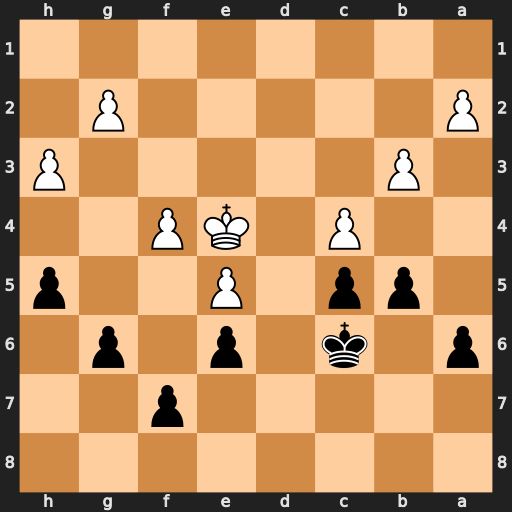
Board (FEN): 8/5p2/p1k1p1p1/1pp1P2p/2P1KP2/1P5P/P5P1/8
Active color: b
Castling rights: -
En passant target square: -
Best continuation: bxc4 bxc4 Kb6 a3 Ka5 Kf3 Ka4